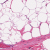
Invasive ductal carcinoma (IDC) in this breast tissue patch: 0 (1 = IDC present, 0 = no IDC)